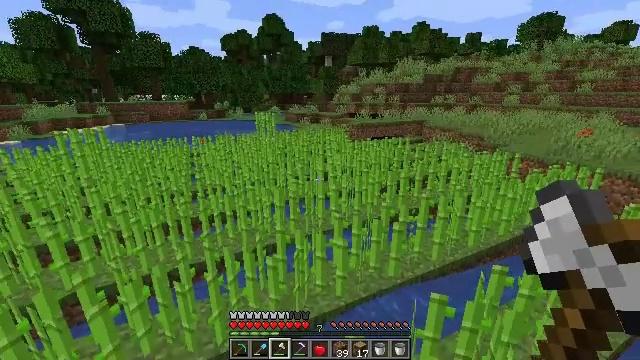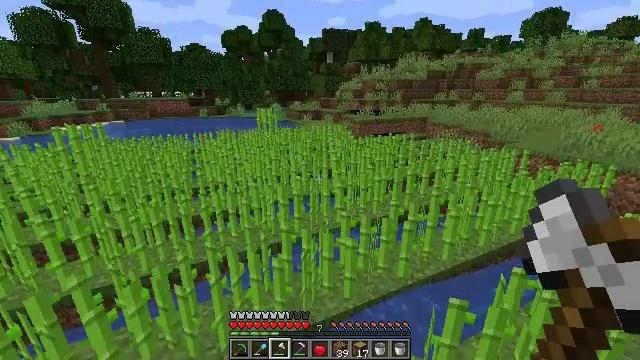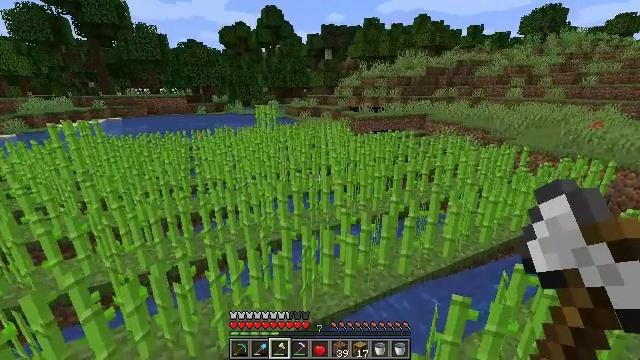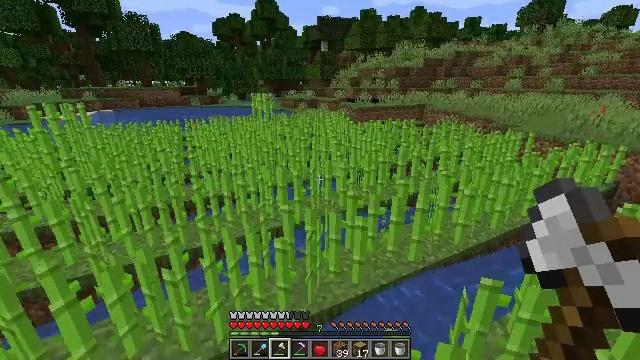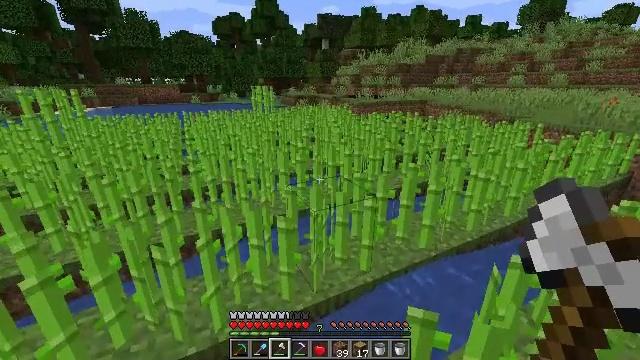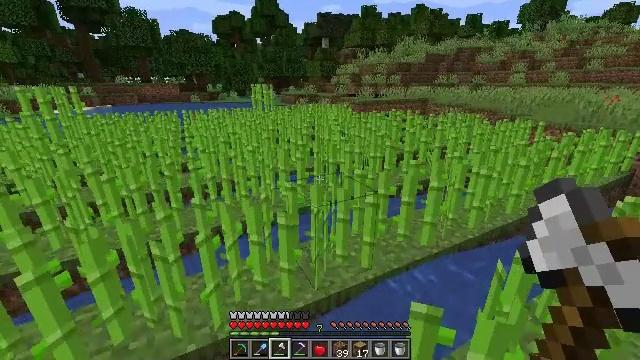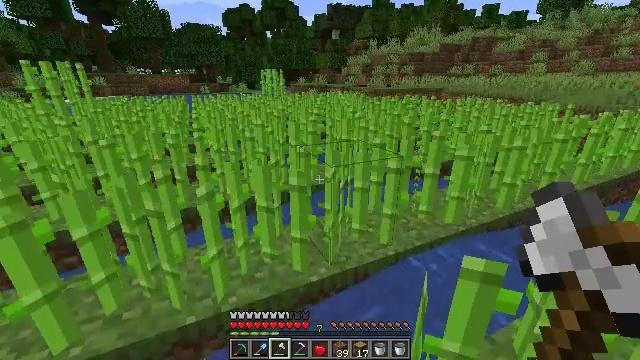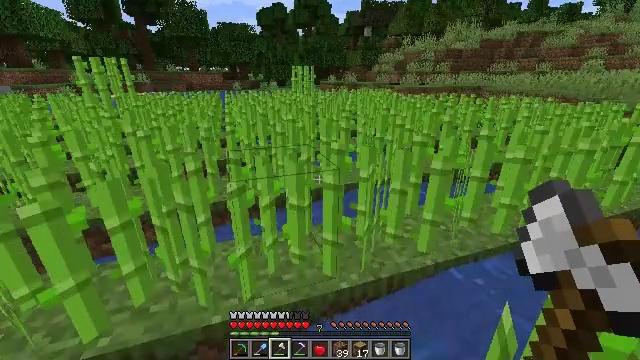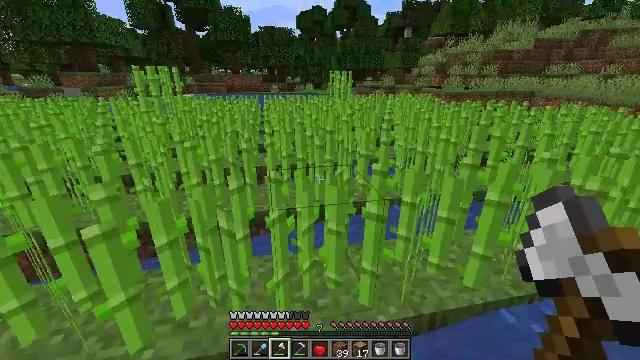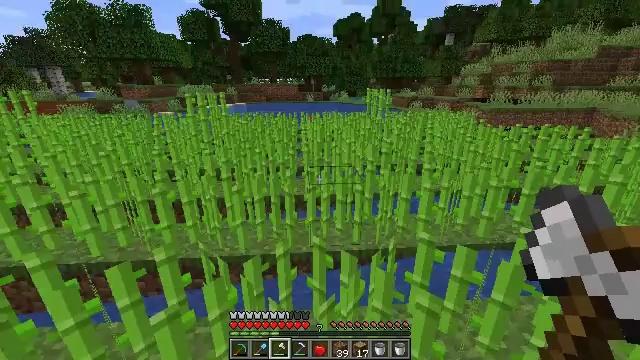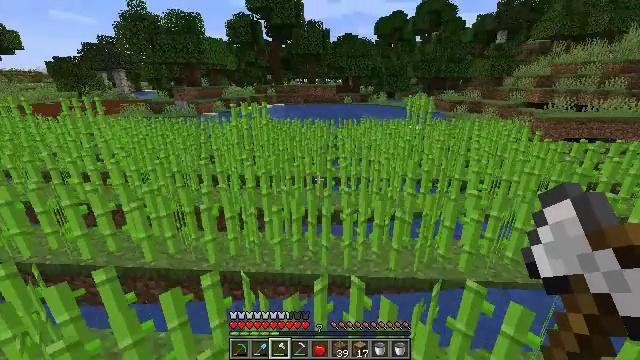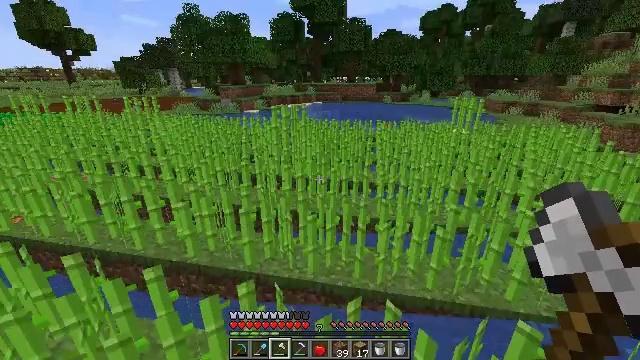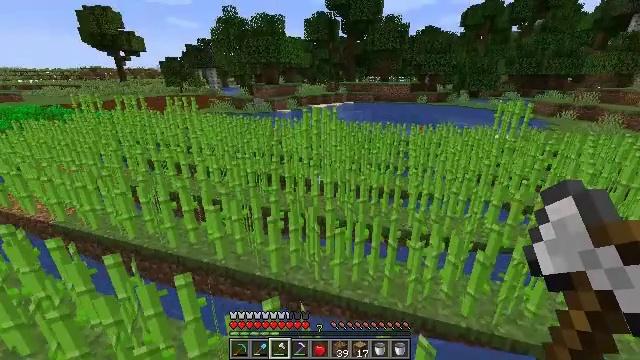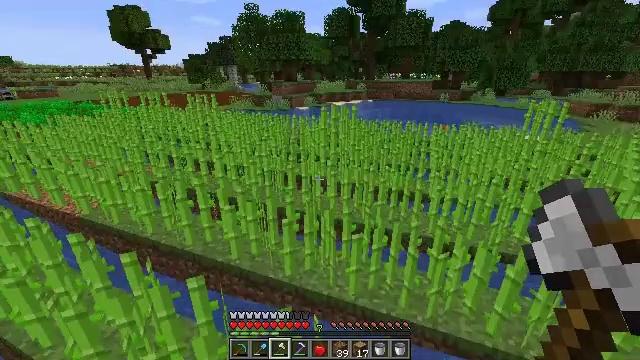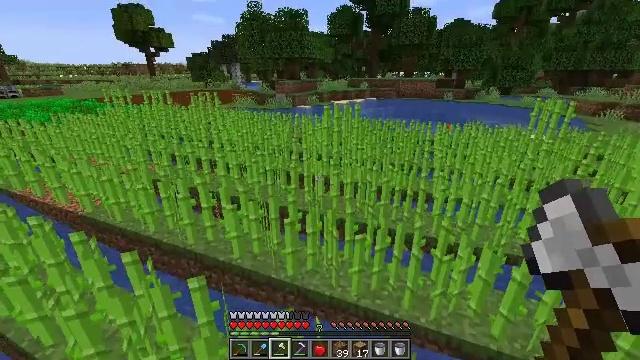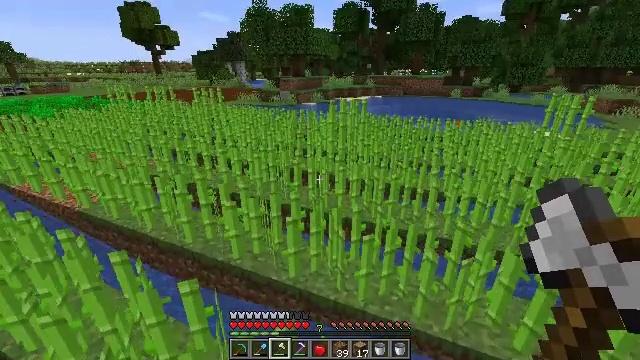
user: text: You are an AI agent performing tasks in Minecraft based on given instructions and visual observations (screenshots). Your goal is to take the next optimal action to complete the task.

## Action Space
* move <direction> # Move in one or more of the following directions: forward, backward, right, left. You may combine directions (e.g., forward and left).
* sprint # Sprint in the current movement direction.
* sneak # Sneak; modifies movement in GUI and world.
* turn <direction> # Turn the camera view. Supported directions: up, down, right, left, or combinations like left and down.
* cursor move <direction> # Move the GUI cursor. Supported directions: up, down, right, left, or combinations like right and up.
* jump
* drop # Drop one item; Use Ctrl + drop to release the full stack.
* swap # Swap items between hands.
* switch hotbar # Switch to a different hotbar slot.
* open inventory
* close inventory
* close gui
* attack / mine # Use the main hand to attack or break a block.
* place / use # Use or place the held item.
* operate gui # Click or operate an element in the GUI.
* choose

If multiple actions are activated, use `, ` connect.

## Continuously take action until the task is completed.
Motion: motion action
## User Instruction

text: Harvest sugar cane from the plant.
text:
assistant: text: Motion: move forward and move left
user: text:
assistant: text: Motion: move forward
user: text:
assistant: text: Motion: turn down
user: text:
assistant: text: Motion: no_op
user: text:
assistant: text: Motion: no_op
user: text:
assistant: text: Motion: move forward and move left, turn left
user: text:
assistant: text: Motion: move forward and move left, turn left
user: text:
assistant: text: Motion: move forward and move left, turn left, jump
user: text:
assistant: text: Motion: move forward and move left, turn left, jump
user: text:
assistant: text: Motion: move forward and move left, turn left, jump
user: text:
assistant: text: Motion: move forward, turn left, jump
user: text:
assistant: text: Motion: move forward, turn left, jump
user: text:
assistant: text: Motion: move forward, turn left
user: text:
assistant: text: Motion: move forward
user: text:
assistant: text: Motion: move forward, turn left
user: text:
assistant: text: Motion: move forward
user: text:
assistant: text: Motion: move forward, turn left
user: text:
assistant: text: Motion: move forward, turn left
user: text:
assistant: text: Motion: move forward, turn left, jump
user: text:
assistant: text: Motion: move forward, turn right and up, jump
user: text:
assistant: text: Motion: move forward, turn right, jump
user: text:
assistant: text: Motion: move forward, jump
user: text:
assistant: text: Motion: move forward
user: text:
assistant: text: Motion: move forward
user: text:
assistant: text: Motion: move forward
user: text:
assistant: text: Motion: move forward
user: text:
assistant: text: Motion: move forward
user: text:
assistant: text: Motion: move forward
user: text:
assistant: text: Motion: move forward
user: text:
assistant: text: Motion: move forward